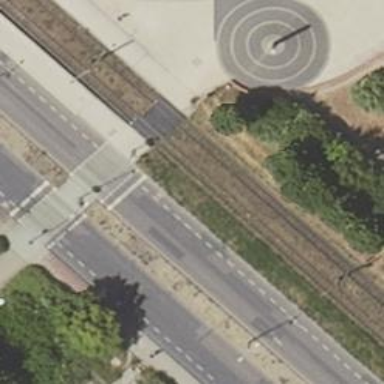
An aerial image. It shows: Crossing for the railway.